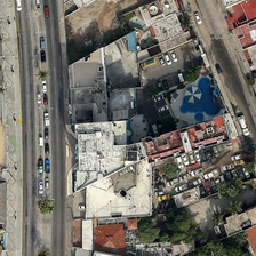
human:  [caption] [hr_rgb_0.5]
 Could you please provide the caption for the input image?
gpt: The resort parted on the road with a car parked on the way.

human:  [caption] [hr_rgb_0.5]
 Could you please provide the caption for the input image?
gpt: there is a lovely swimming pool in this resort surrounded by a crammed parking lot and a bustling road .

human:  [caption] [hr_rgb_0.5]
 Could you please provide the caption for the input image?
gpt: the resort hotel with a  pool on the top is near a narrow .

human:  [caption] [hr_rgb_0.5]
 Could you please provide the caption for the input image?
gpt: A resort a road away from the beach with cars in the middle.

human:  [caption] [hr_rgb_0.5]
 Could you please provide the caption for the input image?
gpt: several buildings with a swimming pool and several green trees are between two non parallel roads with cars .